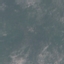
Land use / land cover class: HerbaceousVegetation